Interaction volume radius: 10 \u00c5
Interaction volume height: 20 \u00c5
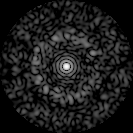
Disorder parameter: 0.8358